Question: I'm trying to retrieve the values of the latest 6 rows that are not blank. As you can see in the picture, I would get all values from 54 to 39, but if the two blank cells had numbers, then counting would stop at 45.
Visullay

On an other tab I have an 'INDEX' function that attempts to grab these numbers but only works for the first value found.
This for example gives '54', the first value. '=INDEX(Database!b5:b50,MATCH(TRUE,INDEX((Database!b5:b50<>0),0),0))'
I would like to extend this and use it to call any 'nth' value, preferably the top 6. So every time I update the dates and add new value, the top 6 cells auto update.
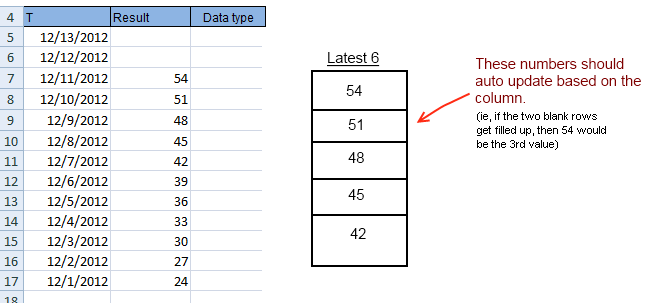
Answer: You are almost there. Just add a +n to the last argument of the outer INDEX formula. For example, this gets the next item, 51:
'''
=INDEX(database!B5:B50,MATCH(TRUE,INDEX((database!B5:B50<>0),0),0)+1)
'''